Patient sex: M
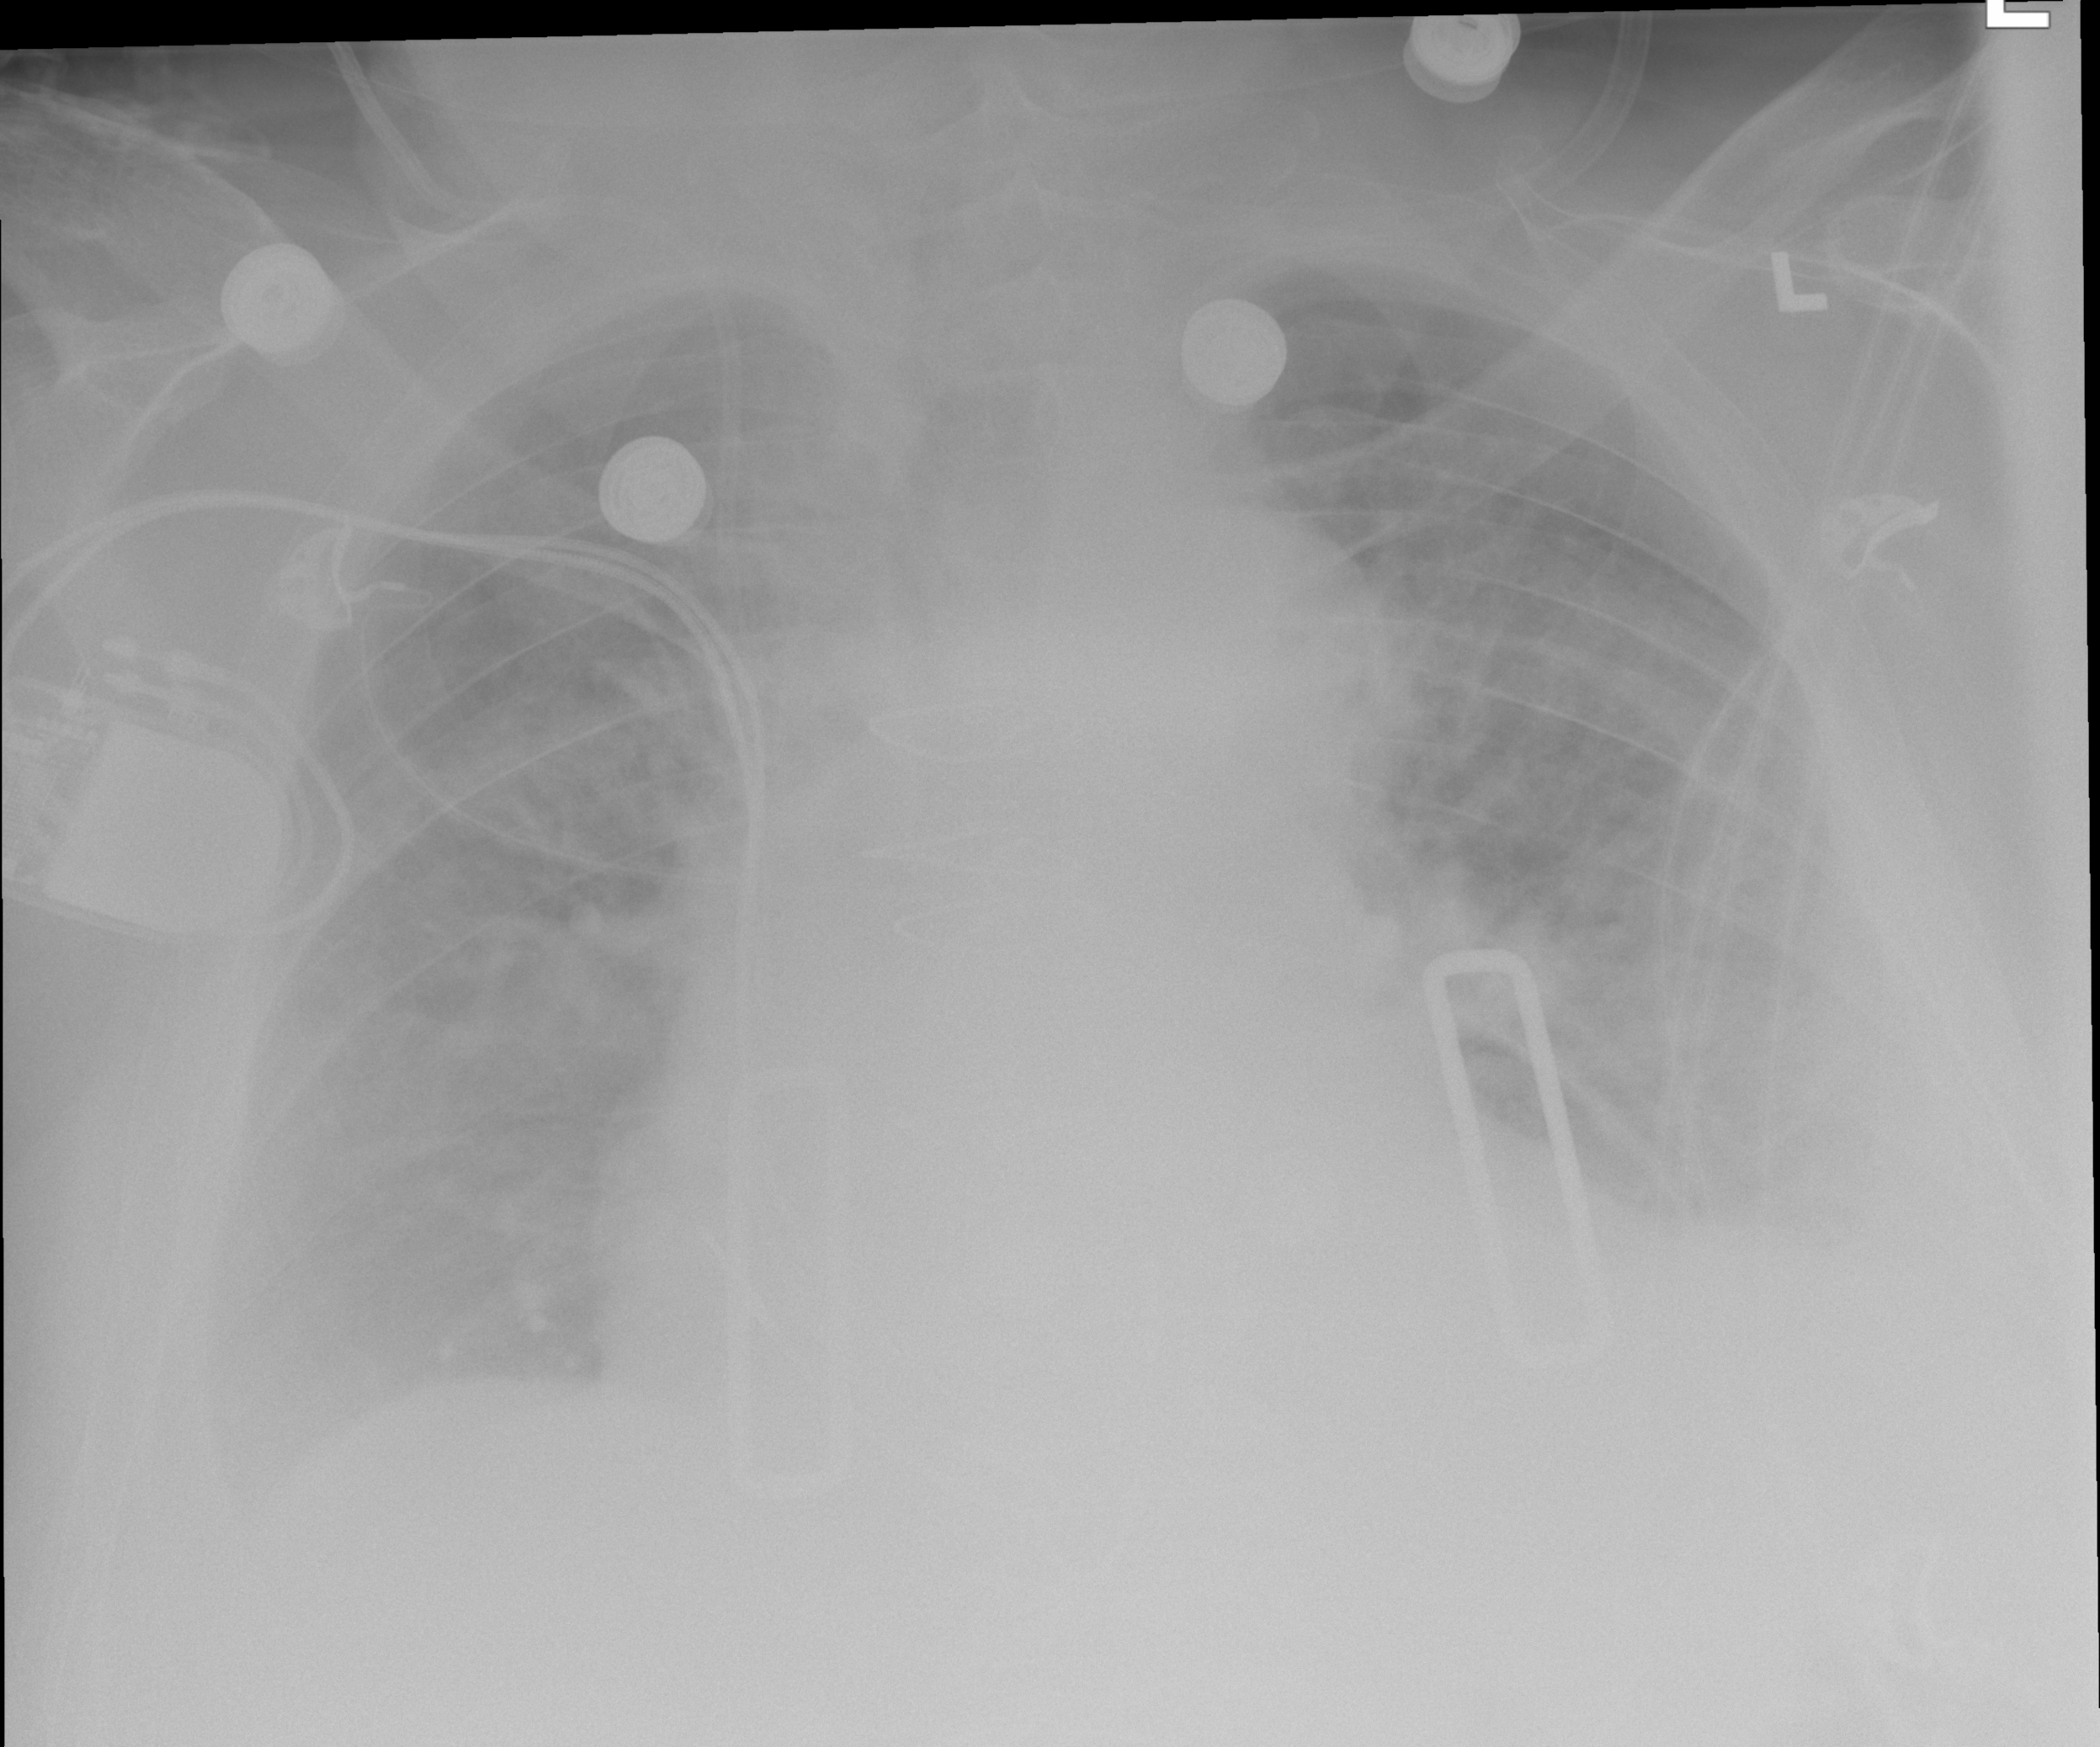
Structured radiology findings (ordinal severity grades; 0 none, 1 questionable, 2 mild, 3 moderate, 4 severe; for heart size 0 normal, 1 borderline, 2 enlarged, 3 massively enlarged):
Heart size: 2
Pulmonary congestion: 3
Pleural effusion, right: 2
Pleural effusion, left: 2
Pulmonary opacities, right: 2
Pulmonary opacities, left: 2
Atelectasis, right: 2
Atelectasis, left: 2